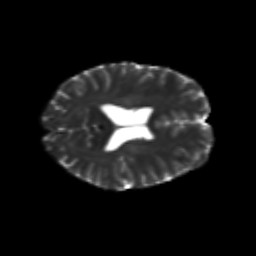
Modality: T2w
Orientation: axial
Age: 25
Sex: female
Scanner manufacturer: siemens
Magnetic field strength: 3 T
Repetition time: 3.5 s
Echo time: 0.125 s